Field crop: maize
Growth stage: 1
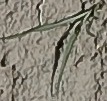
Species: sorghum